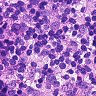
Metastatic tissue present: no